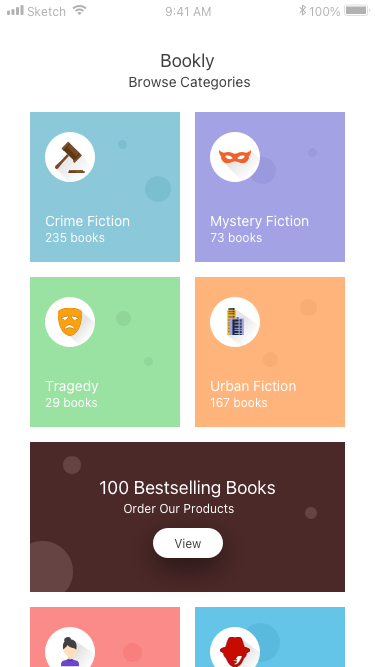
Text in this UI design:
Bookly
Browse Categories
Crime Fiction
235 books
Mystery Fiction
73 books
Tragedy
29 books
Urban Fiction
167 books
100 Bestselling Books
Order Our Products
View